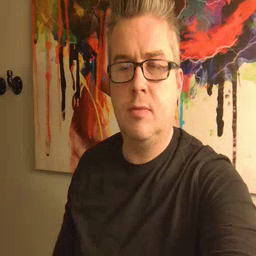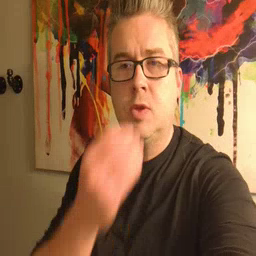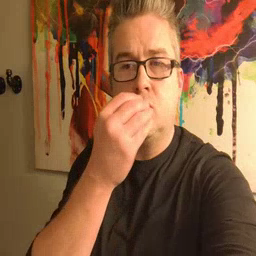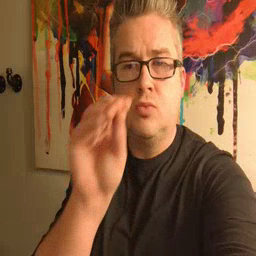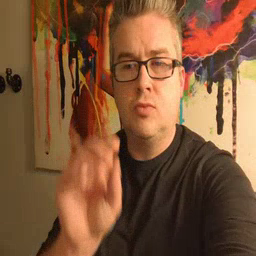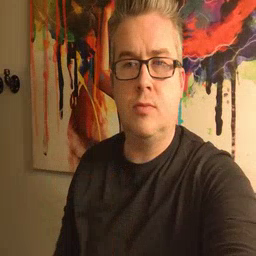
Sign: kiss